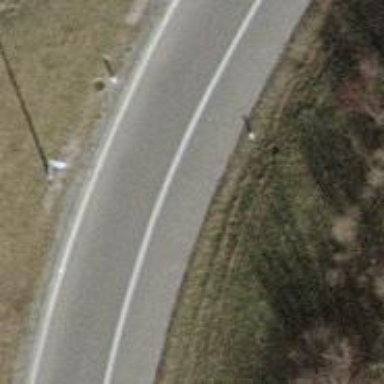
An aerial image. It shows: Asphalt motorway link.